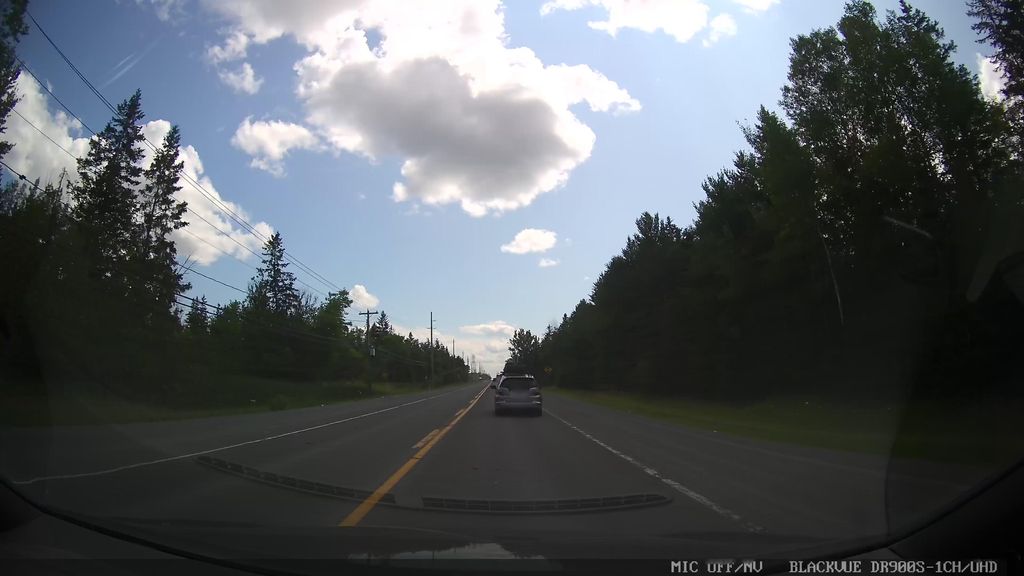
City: ottawa-gatineau